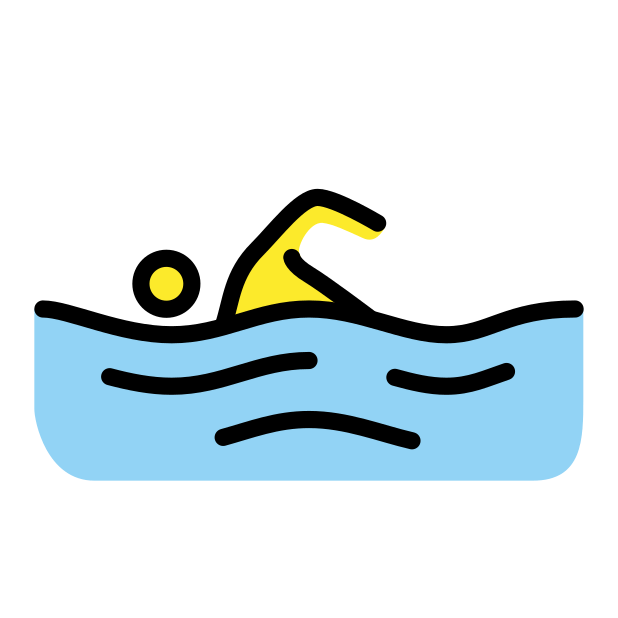
Emoji: 🏊
Name: swimmer
Unicode: 0x1f3ca